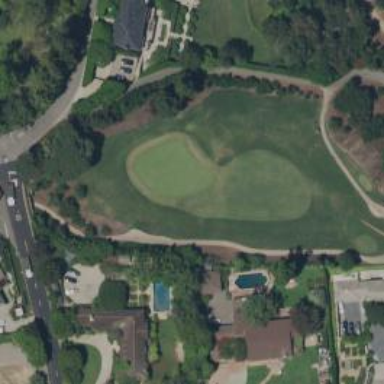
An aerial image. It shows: Golf hole.